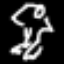
Label: frog